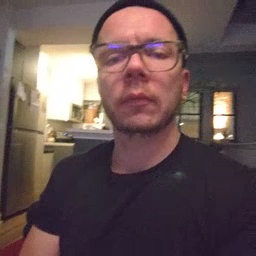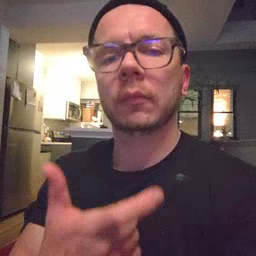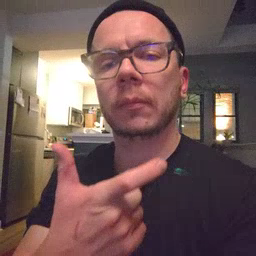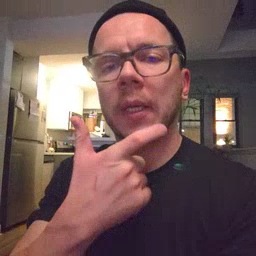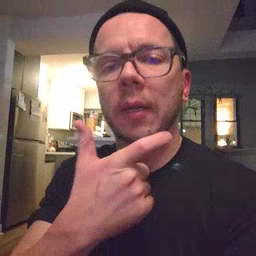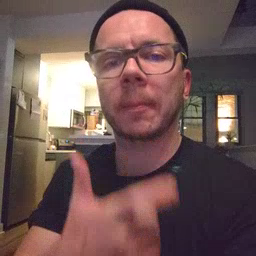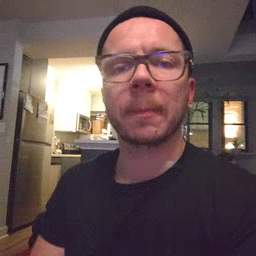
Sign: pizza